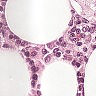
Metastatic tissue present: no